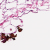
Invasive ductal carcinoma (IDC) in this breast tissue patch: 0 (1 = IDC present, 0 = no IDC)